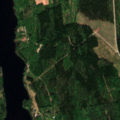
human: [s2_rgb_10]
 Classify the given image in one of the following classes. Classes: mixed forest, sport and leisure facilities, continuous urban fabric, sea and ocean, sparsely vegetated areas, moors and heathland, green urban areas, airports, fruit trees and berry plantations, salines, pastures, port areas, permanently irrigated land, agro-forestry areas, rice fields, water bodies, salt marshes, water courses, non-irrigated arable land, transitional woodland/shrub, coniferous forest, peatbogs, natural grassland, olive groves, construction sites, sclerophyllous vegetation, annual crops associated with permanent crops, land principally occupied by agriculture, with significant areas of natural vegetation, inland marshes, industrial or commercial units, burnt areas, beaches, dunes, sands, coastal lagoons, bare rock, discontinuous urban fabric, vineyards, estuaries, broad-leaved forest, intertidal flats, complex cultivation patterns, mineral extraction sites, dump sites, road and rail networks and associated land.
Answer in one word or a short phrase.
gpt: broad-leaved forest, coniferous forest, mixed forest, water bodies